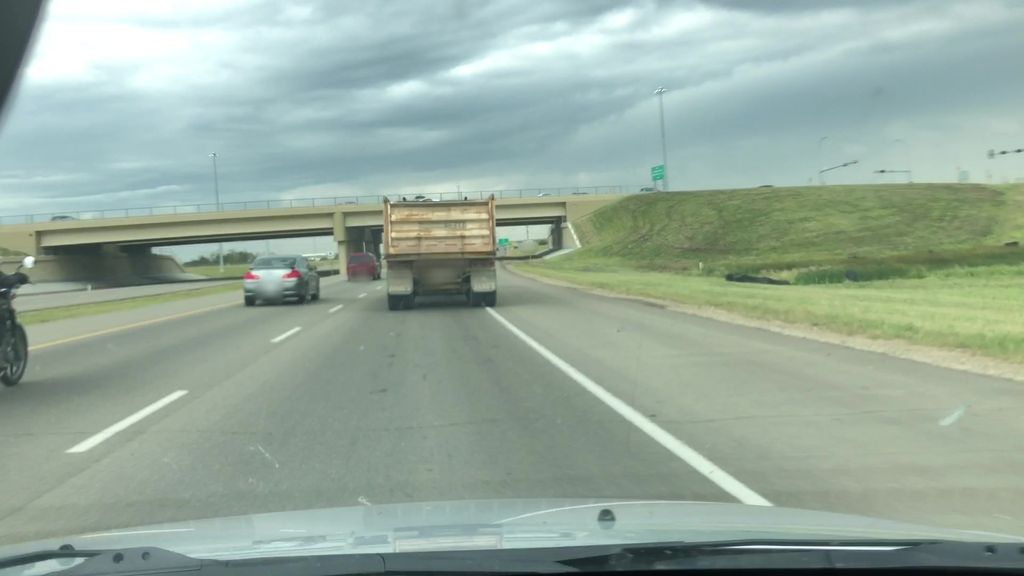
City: edmonton